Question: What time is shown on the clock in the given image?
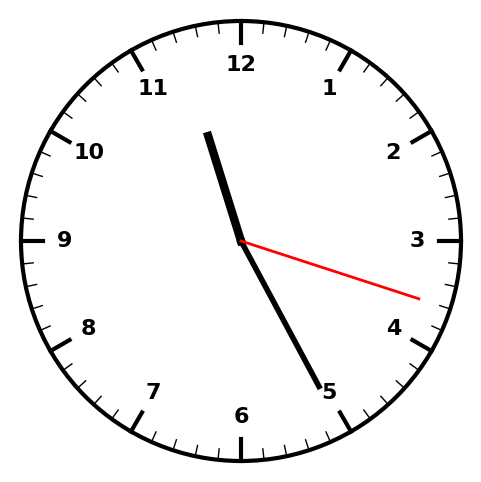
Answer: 11:25:18